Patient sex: F
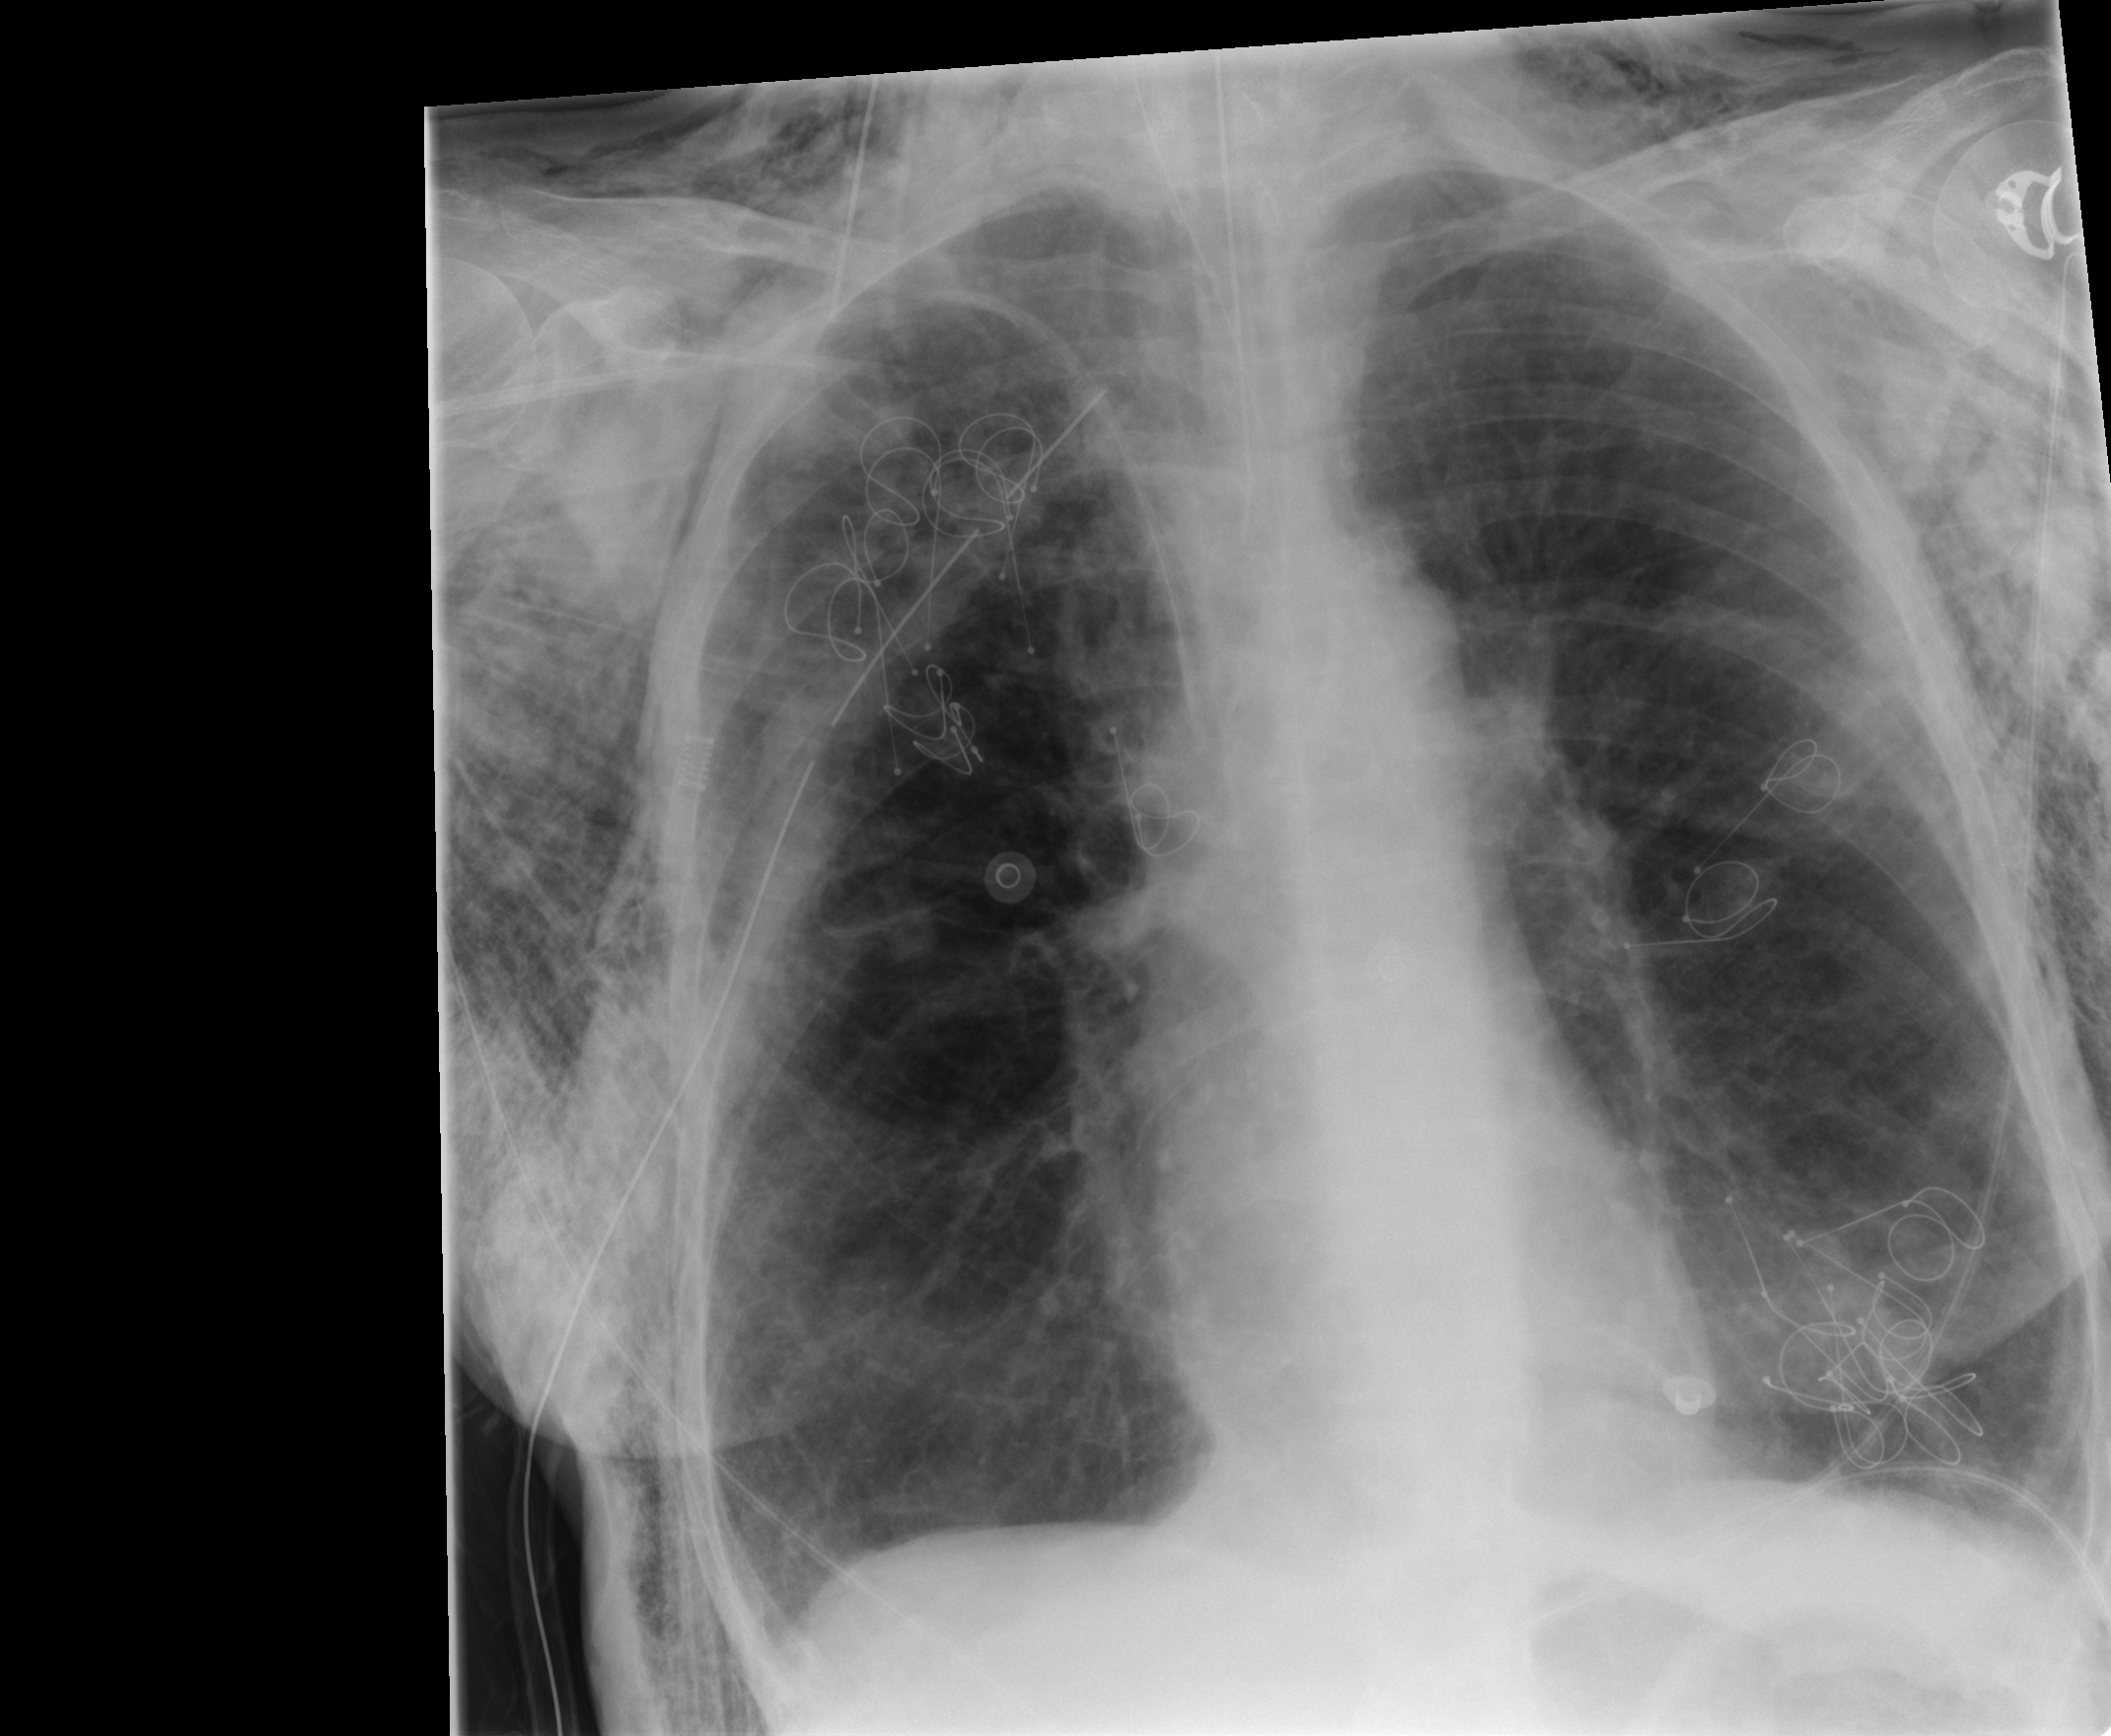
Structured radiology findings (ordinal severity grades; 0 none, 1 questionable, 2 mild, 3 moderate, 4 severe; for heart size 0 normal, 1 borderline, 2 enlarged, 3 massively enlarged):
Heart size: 0
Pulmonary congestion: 0
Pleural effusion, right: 0
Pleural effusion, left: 1
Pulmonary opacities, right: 0
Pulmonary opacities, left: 0
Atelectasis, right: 0
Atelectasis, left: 0